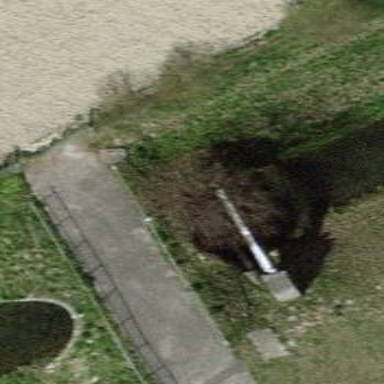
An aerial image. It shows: Culvert underpass for canal.